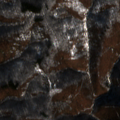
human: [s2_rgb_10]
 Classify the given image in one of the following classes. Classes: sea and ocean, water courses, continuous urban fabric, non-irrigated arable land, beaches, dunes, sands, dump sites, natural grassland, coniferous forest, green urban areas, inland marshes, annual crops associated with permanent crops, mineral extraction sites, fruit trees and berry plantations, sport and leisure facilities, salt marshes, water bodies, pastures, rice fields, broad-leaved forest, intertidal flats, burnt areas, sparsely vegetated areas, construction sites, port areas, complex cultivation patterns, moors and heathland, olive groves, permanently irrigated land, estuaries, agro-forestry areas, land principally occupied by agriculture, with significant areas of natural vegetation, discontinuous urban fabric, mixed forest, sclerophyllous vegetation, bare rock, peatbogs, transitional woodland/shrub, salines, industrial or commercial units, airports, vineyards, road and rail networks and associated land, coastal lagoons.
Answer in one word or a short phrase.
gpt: broad-leaved forest